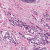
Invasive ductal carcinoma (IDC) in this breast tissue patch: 1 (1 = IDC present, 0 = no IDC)